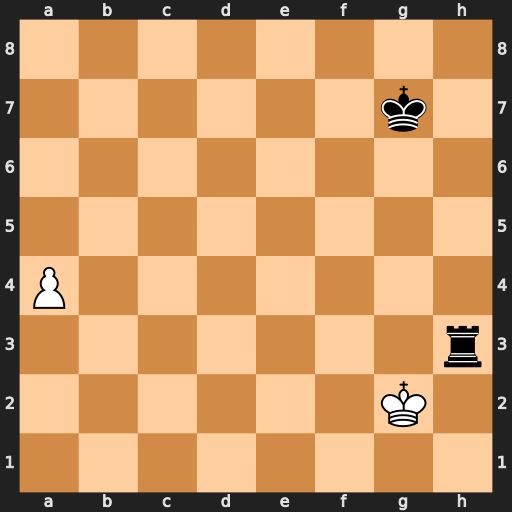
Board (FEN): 8/6k1/8/8/P7/7r/6K1/8
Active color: w
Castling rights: -
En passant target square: -
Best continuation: Kxh3 Kf6 a5